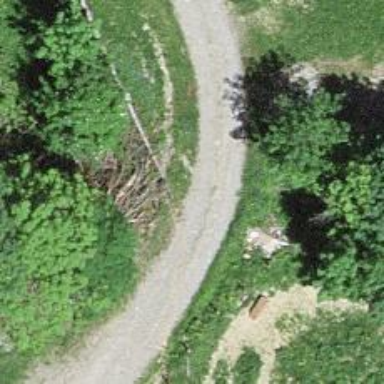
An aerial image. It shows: Culvert tunnel.